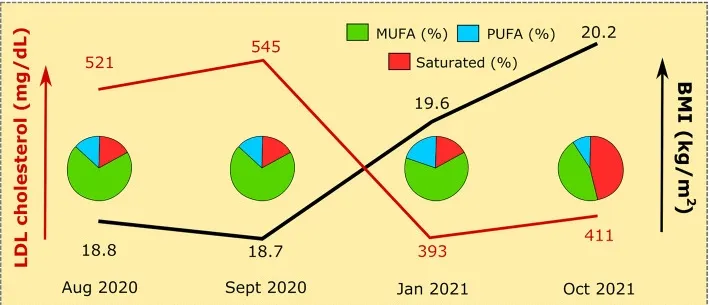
Patient timeline. Above: LM experienced his first colitis flare in March 2017. Episodic flares persisted, despite treatment with oral and suppository mesalamine and hydrocortisone enemas. LM commenced a ketogenic diet in June 2019, followed by a period of continued remission associated with ketosis. Medications for colitis were discontinued. Below: Between August 2020 and October 2021, LM began a practice of fastidiously recording dietary intake (see Supplemental Information) prior to scheduled lipid panels. Pie graphs represent fat pro!le of LM's diet in the 7 days prior to testing. Further details provided in text,
Supplemental Information
, and
Table 1.
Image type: chart (chart)